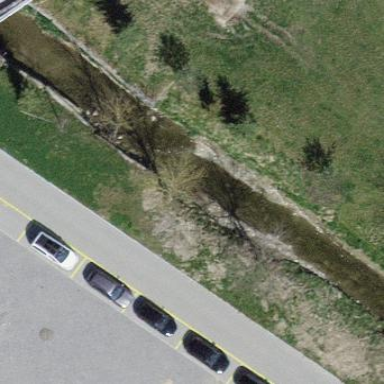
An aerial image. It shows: Parking area with surface.